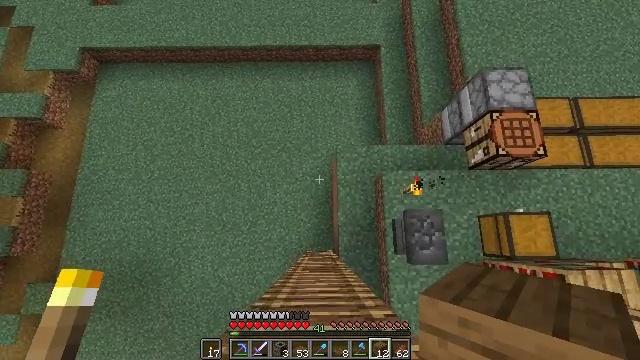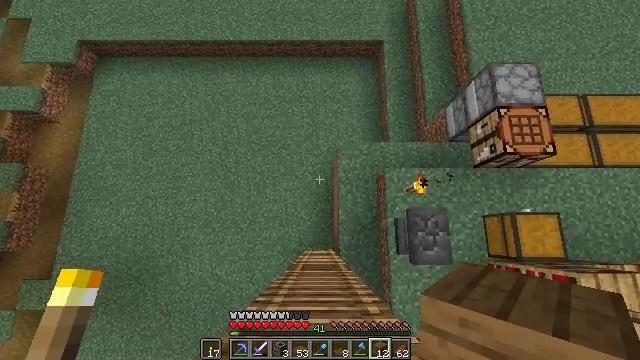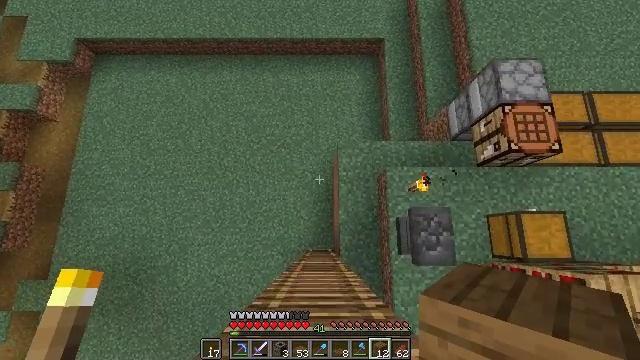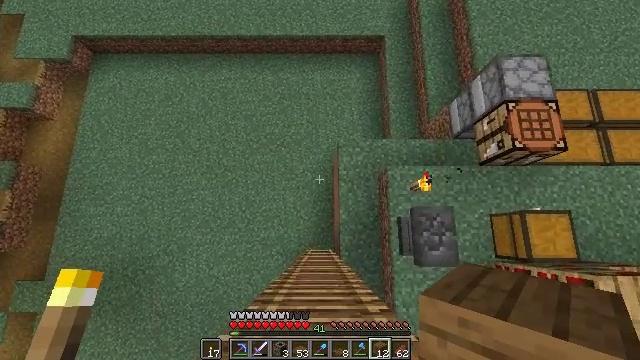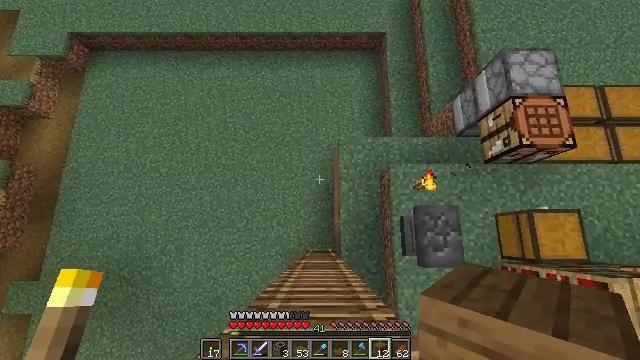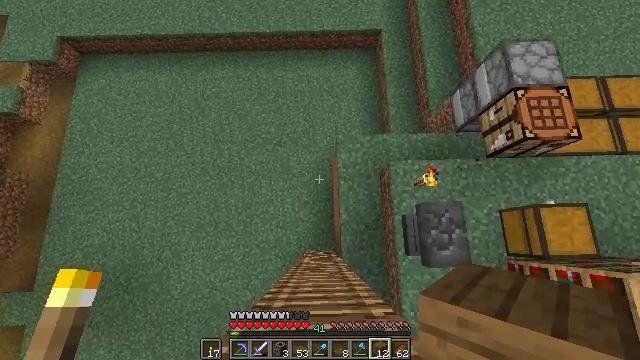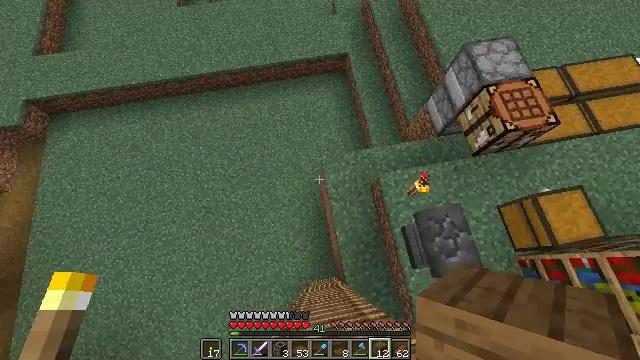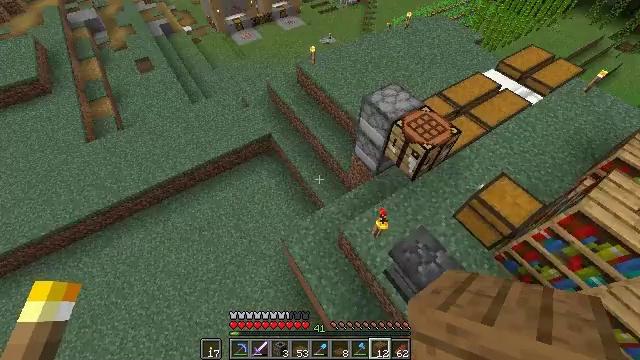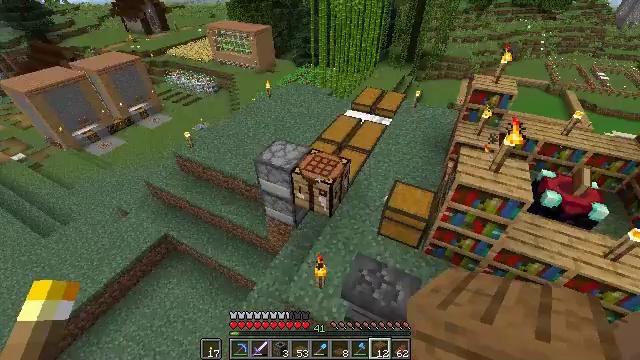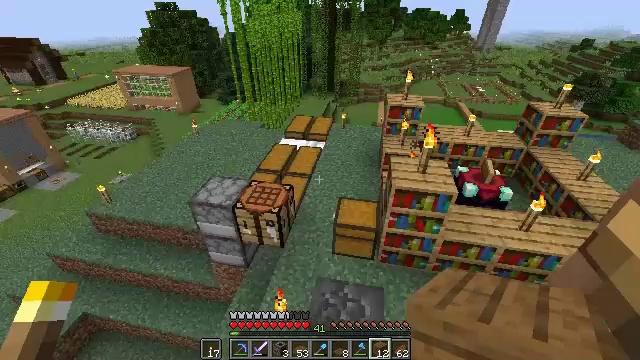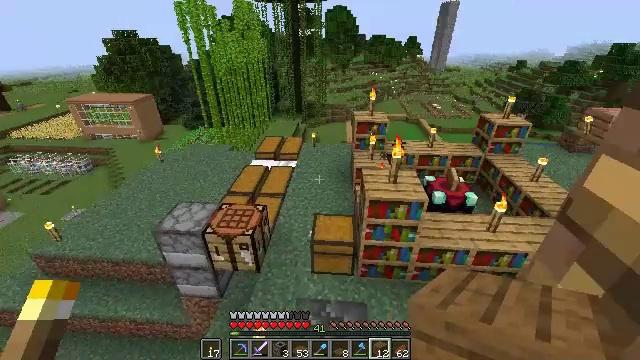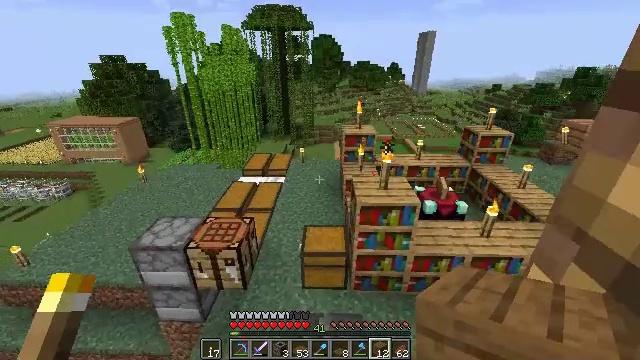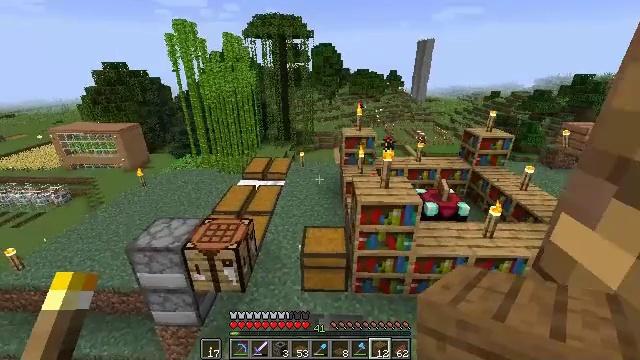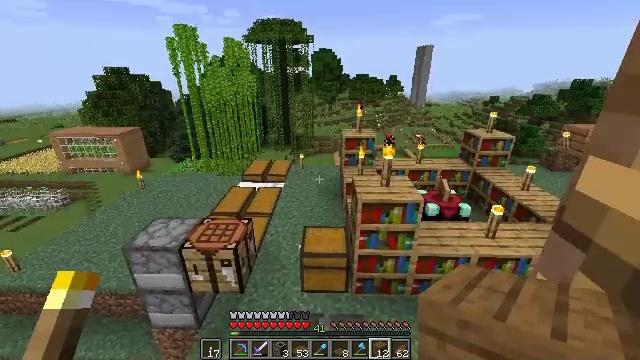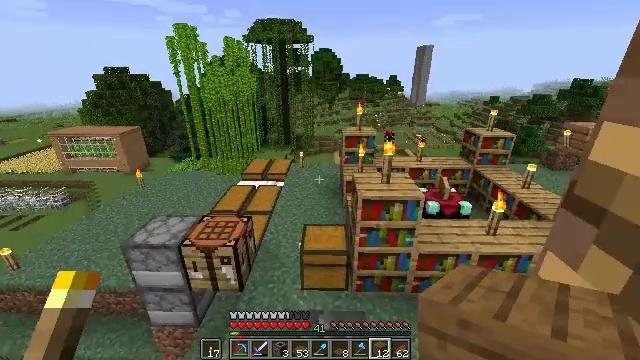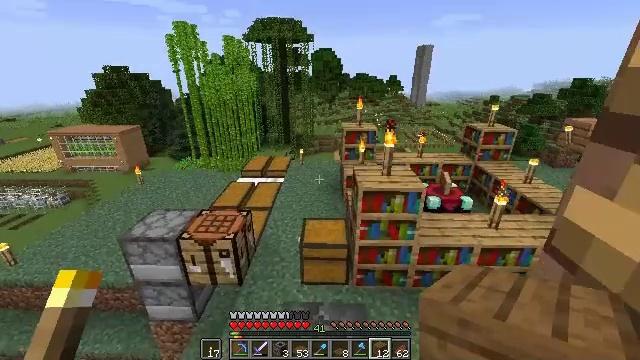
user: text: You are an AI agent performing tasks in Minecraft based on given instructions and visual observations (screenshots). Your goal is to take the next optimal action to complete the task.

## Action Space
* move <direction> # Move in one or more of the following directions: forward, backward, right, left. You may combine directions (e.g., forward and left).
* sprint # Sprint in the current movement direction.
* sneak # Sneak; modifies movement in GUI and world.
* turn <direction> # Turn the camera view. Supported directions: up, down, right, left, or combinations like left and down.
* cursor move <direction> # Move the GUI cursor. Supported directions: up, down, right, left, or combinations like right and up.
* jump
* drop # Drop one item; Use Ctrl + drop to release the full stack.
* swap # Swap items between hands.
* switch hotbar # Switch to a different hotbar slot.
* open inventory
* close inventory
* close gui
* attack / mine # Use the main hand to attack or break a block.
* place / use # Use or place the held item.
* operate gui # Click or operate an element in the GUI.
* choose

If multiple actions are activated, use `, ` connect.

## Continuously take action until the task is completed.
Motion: motion action
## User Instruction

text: Use the crafting table to make a minecart.
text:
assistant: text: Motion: no_op
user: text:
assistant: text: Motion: no_op
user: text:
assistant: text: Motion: no_op
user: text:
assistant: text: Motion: no_op
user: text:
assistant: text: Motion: turn right
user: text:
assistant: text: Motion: turn right and up
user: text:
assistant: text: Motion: turn right and up
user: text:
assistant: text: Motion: turn right and up
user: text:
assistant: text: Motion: turn right and up
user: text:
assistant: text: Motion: turn right and up
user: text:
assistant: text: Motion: turn right and up
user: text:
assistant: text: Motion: turn up
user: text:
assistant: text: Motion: turn up
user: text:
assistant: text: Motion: no_op
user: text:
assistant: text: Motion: no_op
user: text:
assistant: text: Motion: no_op
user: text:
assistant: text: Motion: no_op
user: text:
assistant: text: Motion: no_op
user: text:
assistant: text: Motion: no_op
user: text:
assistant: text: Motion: no_op
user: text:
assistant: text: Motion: turn left and down
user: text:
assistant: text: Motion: turn left and down
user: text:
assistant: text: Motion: turn left and down
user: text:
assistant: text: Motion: turn left and down
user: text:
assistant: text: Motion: turn left
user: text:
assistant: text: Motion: no_op
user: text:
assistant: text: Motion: no_op
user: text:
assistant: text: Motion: no_op
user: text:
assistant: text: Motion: no_op
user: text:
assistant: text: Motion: no_op